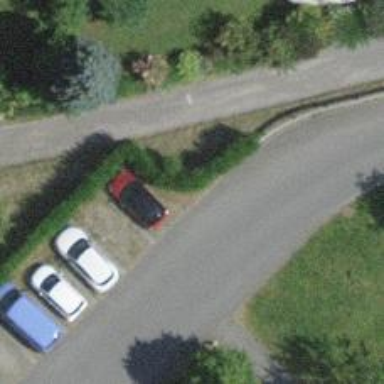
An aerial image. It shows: Hedge barrier.